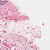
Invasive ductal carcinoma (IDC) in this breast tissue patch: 0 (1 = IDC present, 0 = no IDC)